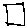
Label: square